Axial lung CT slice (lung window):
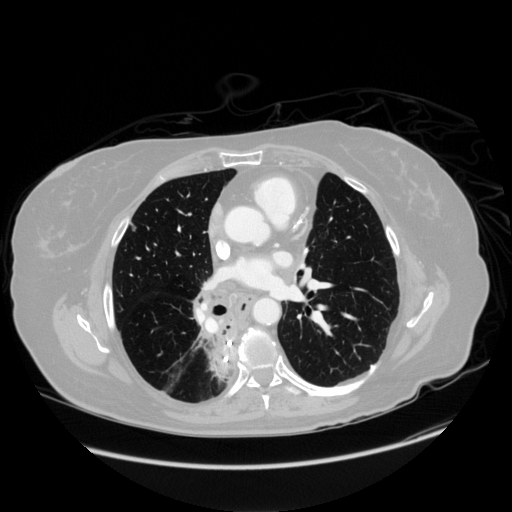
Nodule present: no